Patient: sex M, age 62
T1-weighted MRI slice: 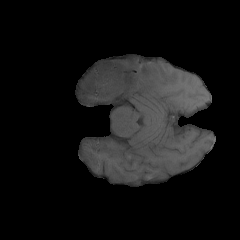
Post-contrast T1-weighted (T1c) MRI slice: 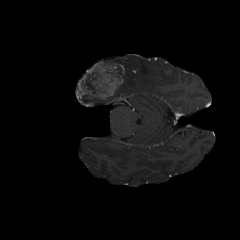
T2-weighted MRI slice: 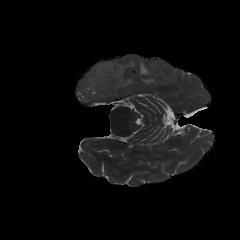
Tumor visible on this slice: yes
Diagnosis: Glioblastoma, IDH-wildtype
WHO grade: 4